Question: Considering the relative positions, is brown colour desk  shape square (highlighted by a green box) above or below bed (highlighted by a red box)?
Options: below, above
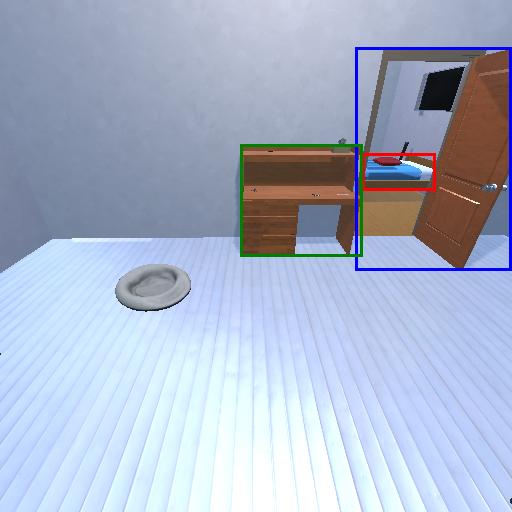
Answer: below